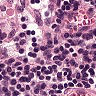
Metastatic tissue present: no